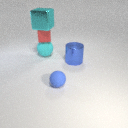
small red rubber cube below large cyan metal cube